Question: I am currently working on a fire evacuation project using Unity Engine navmesh component. However, when I increase the number of agents, the performance of evacuation decreases significantly. Some agents are waiting very long time to evacuate. Do you know how can I solve this navmesh agent performance issue ?

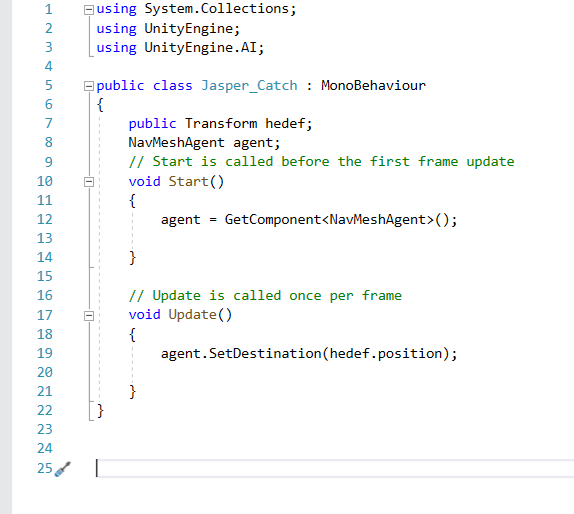
Answer: Move your 'SetDestination' to 'Start()'.
'''
public Transform hedef;
NavMeshAgent agent;
void Start()
{
agent = GetComponent<NavMeshAgent>();
agent.SetDestination(hedef.position);
}
'''
Based on the <URL> docs, you are updating and recreating the agent's path frame. I do not see a reason to do this unless your 'hedef' position changes, which from what I can tell from your use case, it should not. If it does happen to change, then gradually ping units that the position has changed, so you do not have any stuttering when Unity recalculates their pathing.